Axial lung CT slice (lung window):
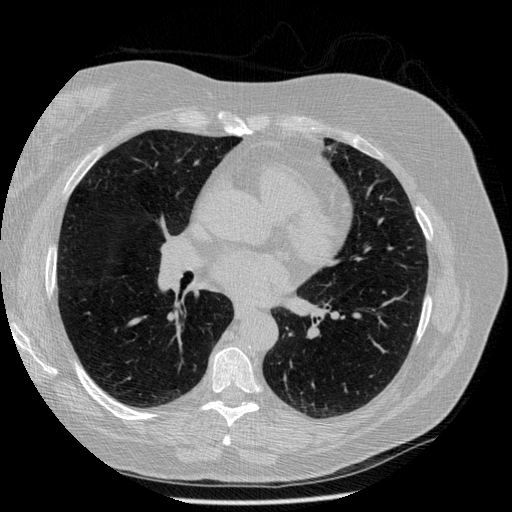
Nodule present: no